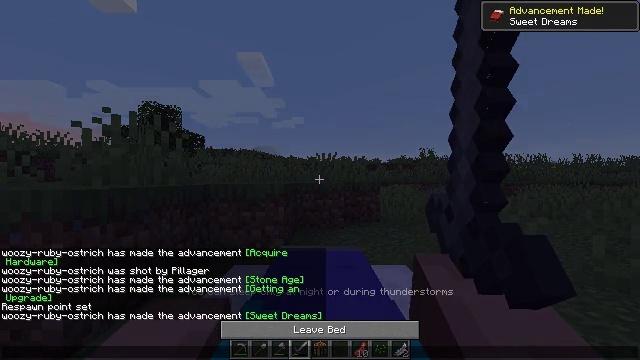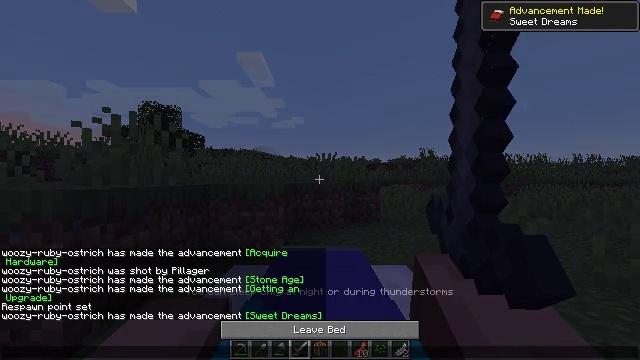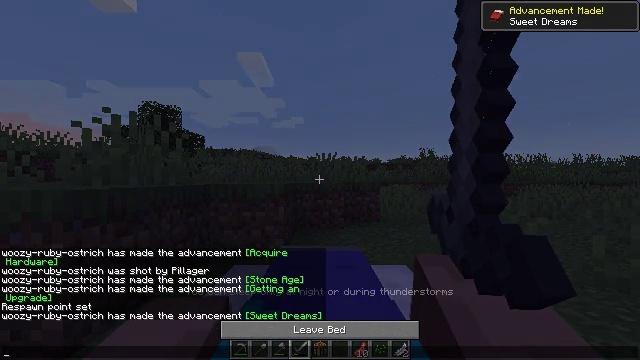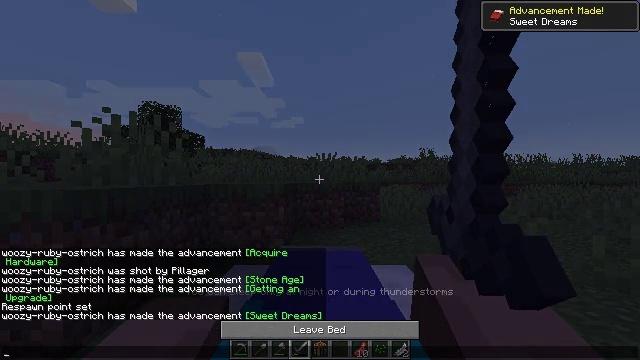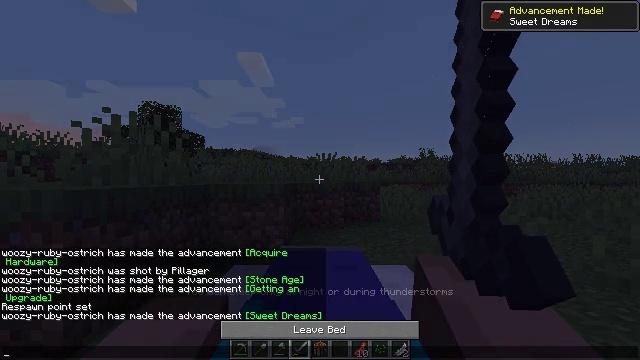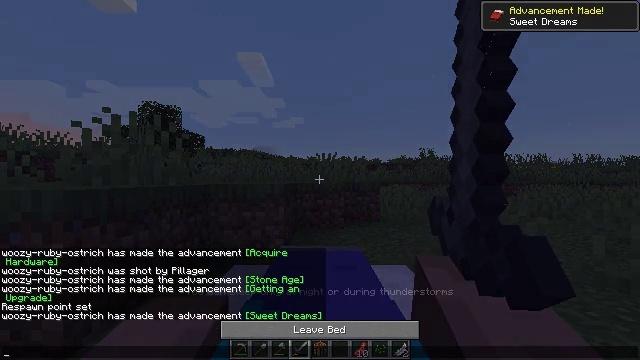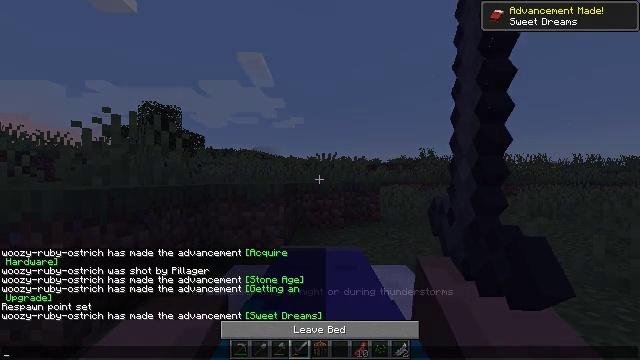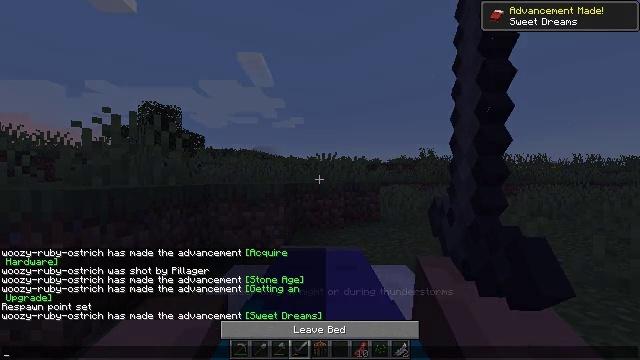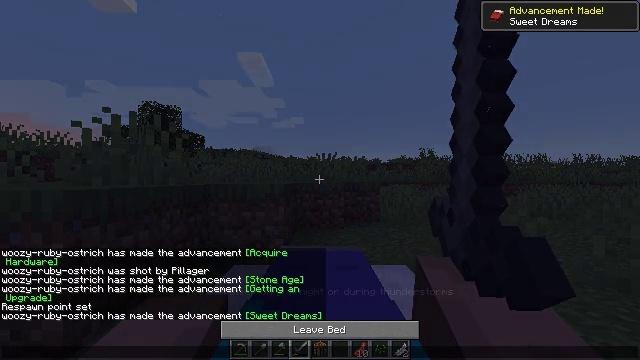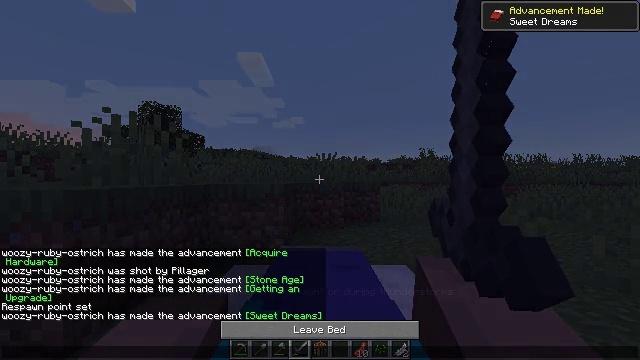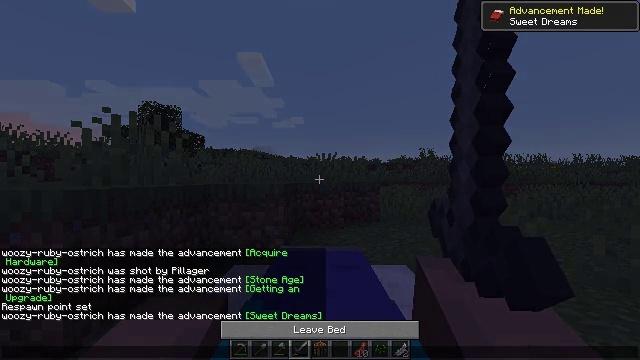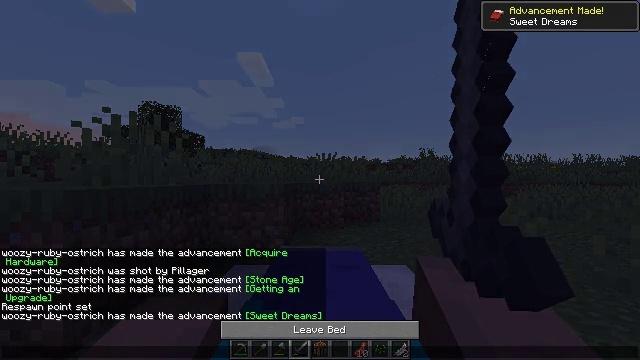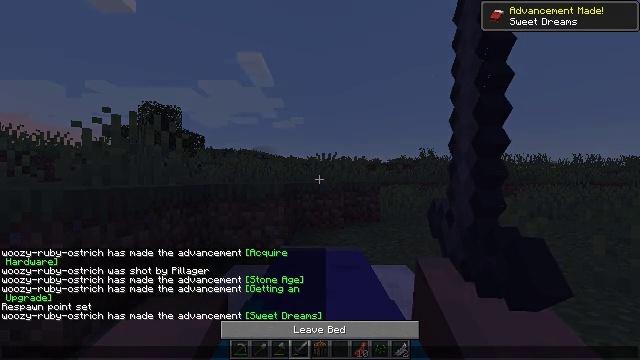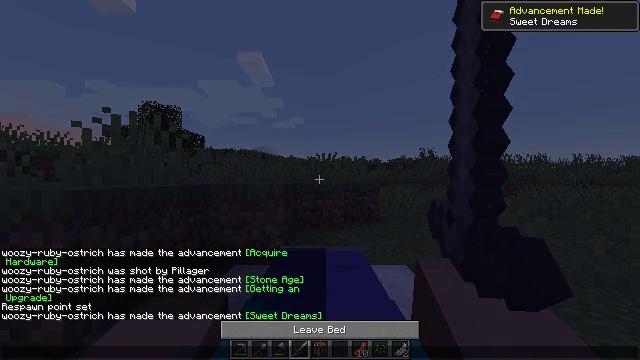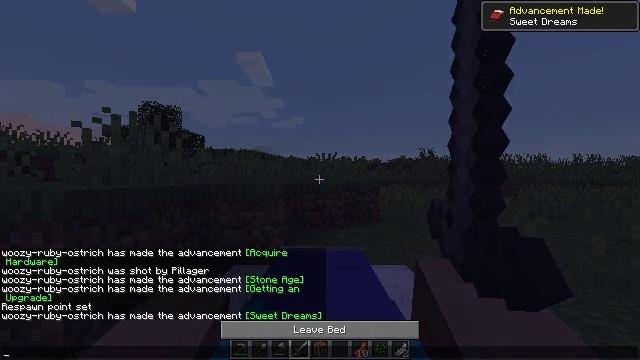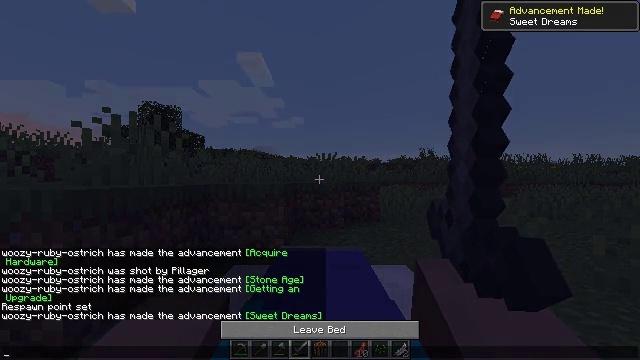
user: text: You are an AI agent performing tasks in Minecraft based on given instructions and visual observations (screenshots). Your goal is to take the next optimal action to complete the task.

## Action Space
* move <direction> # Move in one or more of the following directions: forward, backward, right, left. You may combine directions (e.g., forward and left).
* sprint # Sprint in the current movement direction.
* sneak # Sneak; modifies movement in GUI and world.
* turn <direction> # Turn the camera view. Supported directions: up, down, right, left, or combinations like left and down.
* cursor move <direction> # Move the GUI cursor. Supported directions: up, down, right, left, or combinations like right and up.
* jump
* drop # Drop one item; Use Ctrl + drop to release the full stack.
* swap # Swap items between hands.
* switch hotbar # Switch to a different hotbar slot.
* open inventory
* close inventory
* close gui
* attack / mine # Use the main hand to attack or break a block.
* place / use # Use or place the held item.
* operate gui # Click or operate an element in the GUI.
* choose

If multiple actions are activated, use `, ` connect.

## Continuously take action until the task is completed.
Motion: motion action
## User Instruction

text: Mine the white bed.
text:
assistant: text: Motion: no_op
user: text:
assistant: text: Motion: no_op
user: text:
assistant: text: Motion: no_op
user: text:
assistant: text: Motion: no_op
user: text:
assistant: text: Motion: no_op
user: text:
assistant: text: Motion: no_op
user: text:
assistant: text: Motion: no_op
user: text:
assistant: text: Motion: no_op
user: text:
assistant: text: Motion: no_op
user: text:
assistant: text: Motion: no_op
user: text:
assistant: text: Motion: no_op
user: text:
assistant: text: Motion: no_op
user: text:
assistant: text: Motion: no_op
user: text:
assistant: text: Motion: no_op
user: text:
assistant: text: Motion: no_op
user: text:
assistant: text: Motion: no_op
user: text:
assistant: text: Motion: no_op
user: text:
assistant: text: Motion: no_op
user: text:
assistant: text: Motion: no_op
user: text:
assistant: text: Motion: no_op
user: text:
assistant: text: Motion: no_op
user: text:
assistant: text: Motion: no_op
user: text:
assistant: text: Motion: no_op
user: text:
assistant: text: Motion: no_op
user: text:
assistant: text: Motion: no_op
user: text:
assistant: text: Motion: no_op
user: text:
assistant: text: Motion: no_op
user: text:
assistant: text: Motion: no_op
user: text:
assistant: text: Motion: no_op
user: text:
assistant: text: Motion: no_op